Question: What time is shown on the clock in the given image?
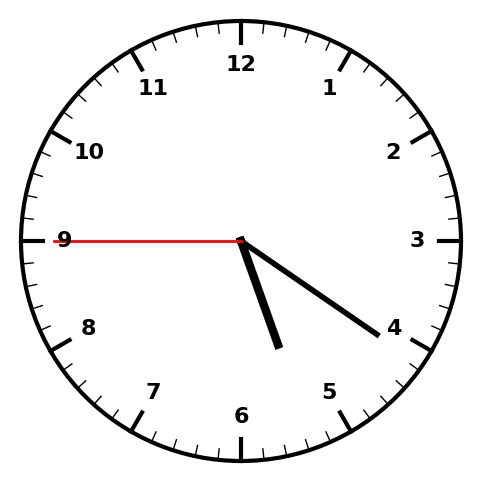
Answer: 05:20:45